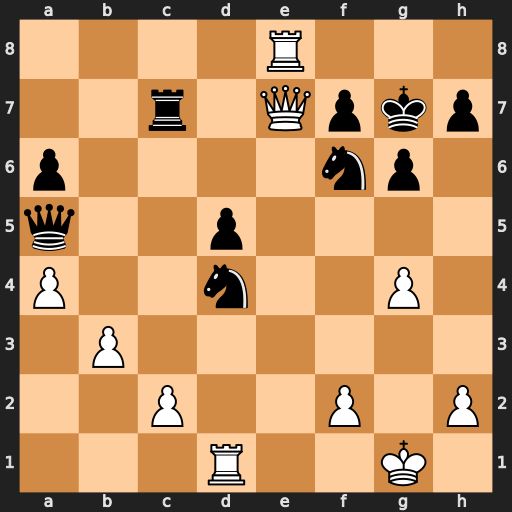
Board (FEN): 4R3/2r1Qpkp/p4np1/q2p4/P2n2P1/1P6/2P2P1P/3R2K1
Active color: w
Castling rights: -
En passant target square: -
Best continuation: Qf8#